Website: crate-barrel
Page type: receipt
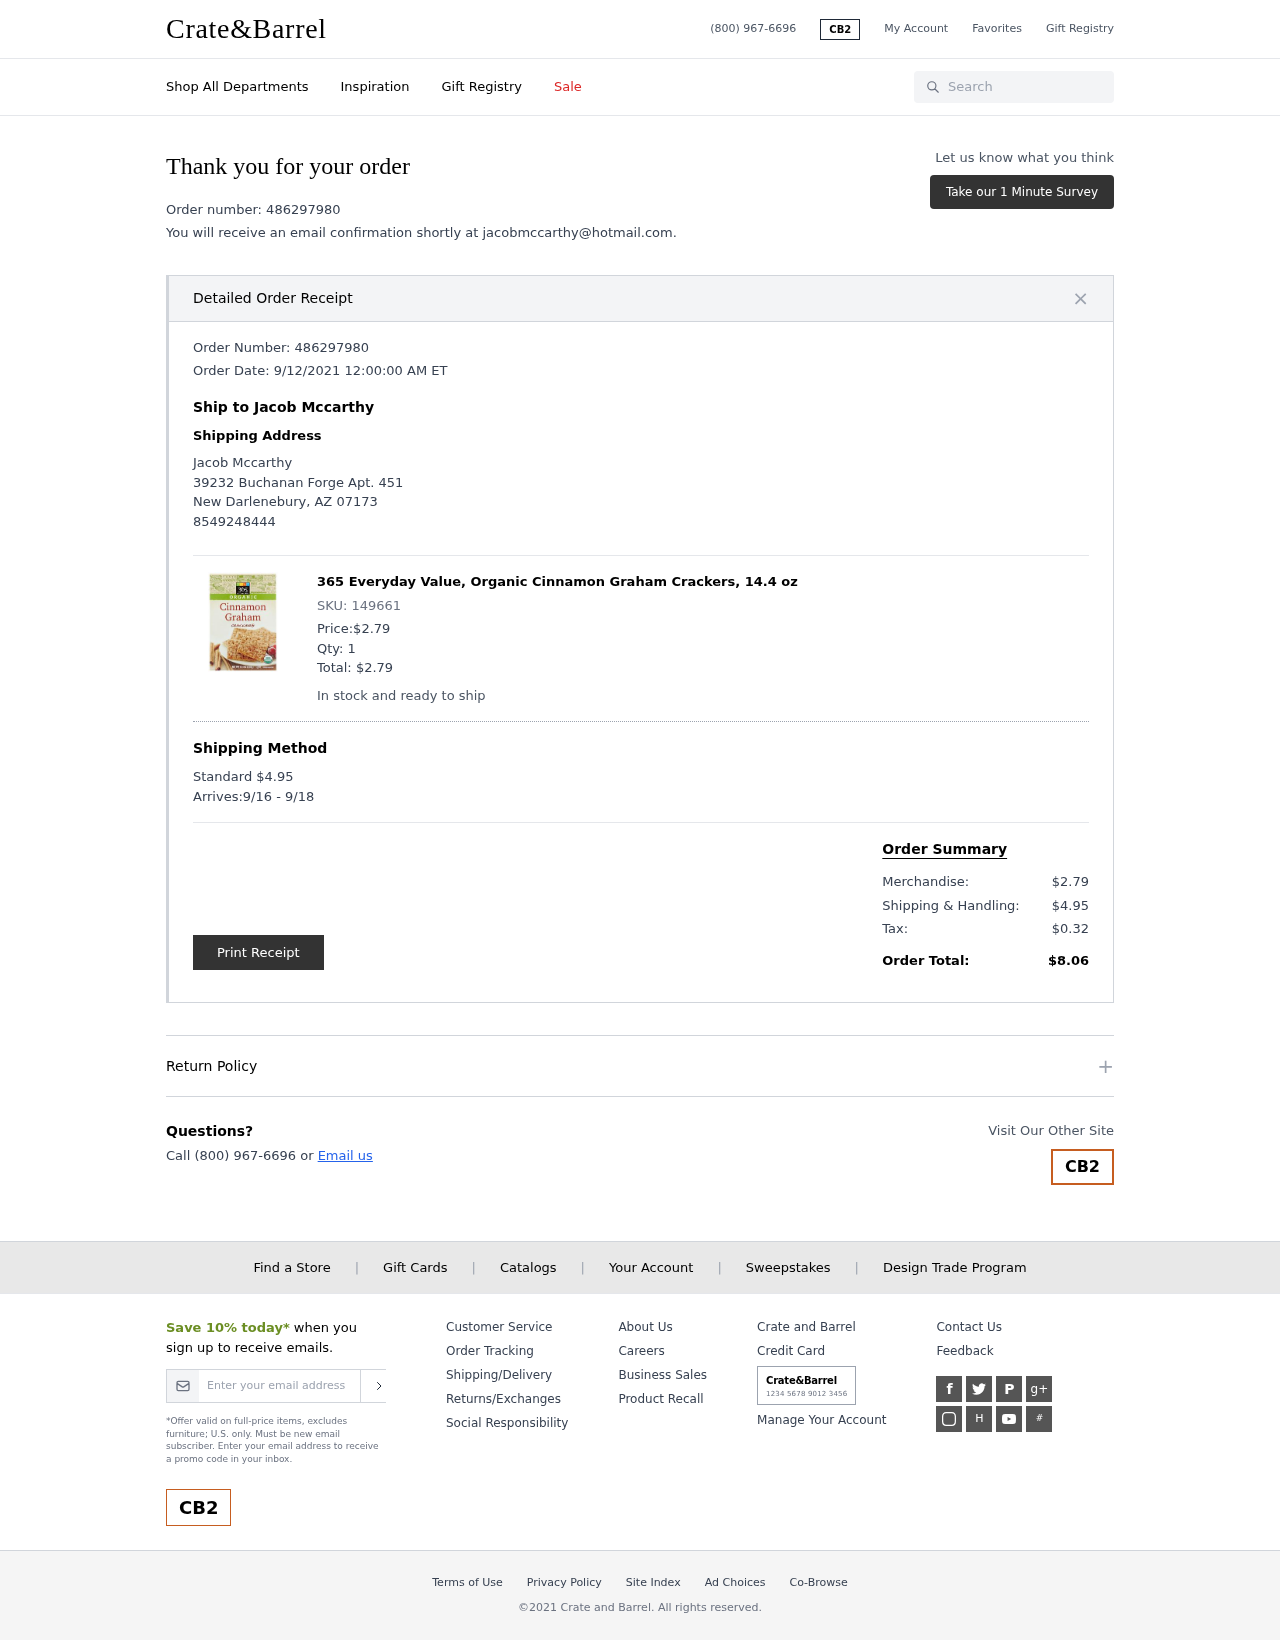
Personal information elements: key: PII_CITY
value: New Darlenebury
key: PII_EMAIL
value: jacobmccarthy@hotmail.com
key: PII_FULLNAME
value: Jacob Mccarthy
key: PII_PHONE
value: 8549248444
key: PII_POSTCODE
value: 07173
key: PII_STATE_ABBR
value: AZ
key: PII_STREET
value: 39232 Buchanan Forge Apt. 451
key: PII_FULLNAME2
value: Jacob Mccarthy
Product elements: key: PRODUCT1_NAME
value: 365 Everyday Value, Organic Cinnamon Graham Crackers, 14.4 oz
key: PRODUCT1_PRICE
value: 2.79
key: PRODUCT1_QUANTITY
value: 1
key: PRODUCT1_SKU
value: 149661
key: PRODUCT1_TOTAL
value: $2.79
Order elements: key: ORDER_ID
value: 486297980
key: ORDER_DATE
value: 9/12/2021 12:00:00 AM ET
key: ORDER_SHIPPING_COST
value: $4.95
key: ORDER_DELIVERY_DATE
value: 9/16 - 9/18
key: ORDER_SUBTOTAL
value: $2.79
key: ORDER_SHIPPING_COST2
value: $4.95
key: ORDER_TAX
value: $0.32
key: ORDER_TOTAL
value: $8.06
Search elements: key: HEADER_SEARCH
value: Search